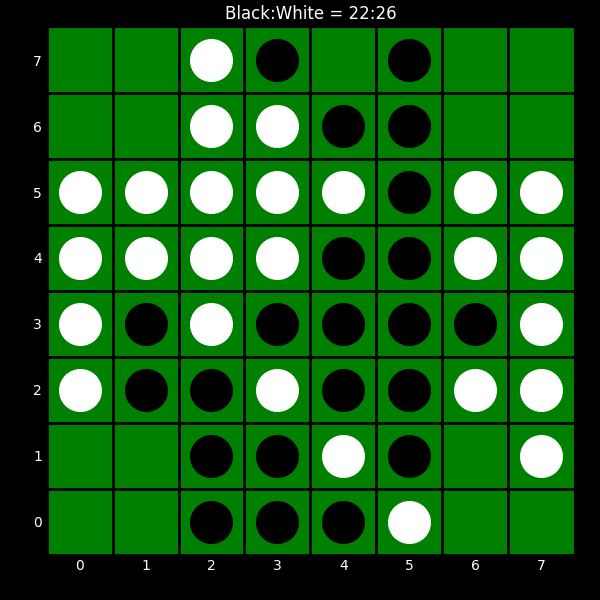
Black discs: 22
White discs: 26